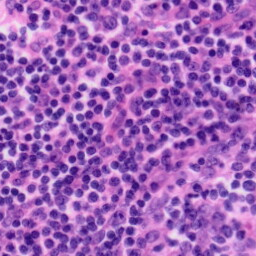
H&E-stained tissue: Tonsil